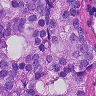
Metastatic tissue present: yes